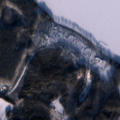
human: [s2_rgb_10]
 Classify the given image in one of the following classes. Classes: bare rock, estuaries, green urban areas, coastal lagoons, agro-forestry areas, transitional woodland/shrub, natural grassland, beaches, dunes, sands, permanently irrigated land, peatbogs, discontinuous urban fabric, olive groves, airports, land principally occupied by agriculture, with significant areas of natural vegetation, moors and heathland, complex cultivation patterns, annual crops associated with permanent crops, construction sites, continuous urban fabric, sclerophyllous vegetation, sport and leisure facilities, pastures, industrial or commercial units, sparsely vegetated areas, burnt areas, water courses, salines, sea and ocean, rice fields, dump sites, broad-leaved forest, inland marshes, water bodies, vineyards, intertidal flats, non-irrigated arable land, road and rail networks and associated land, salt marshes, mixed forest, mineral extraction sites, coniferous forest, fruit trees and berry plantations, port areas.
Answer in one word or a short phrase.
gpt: land principally occupied by agriculture, with significant areas of natural vegetation, coniferous forest, mixed forest, transitional woodland/shrub, water bodies